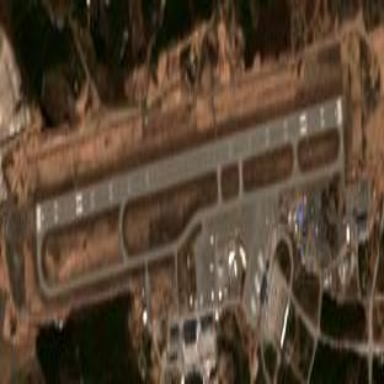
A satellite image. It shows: International aerodrome station.